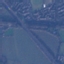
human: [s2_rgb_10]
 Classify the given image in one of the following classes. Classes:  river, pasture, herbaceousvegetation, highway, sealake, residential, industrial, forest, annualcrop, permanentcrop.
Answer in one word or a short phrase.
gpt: Highway